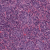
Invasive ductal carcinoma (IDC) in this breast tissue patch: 1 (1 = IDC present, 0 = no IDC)